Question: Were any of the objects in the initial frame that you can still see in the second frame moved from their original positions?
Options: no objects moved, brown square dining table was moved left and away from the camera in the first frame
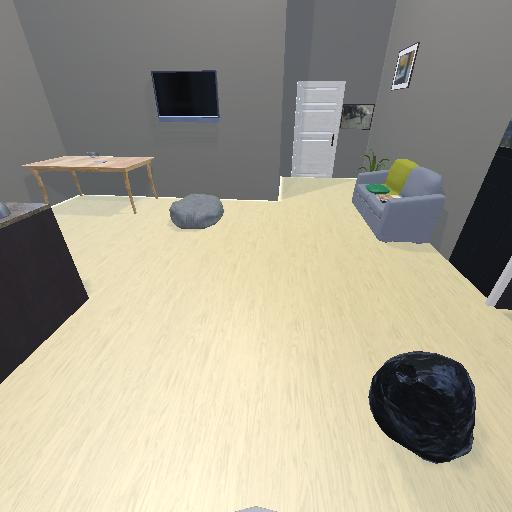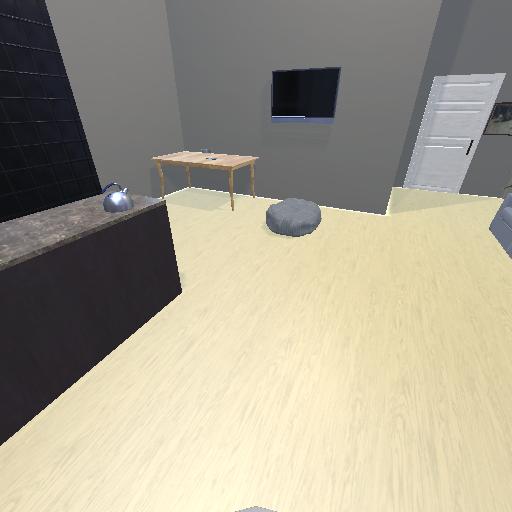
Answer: no objects moved